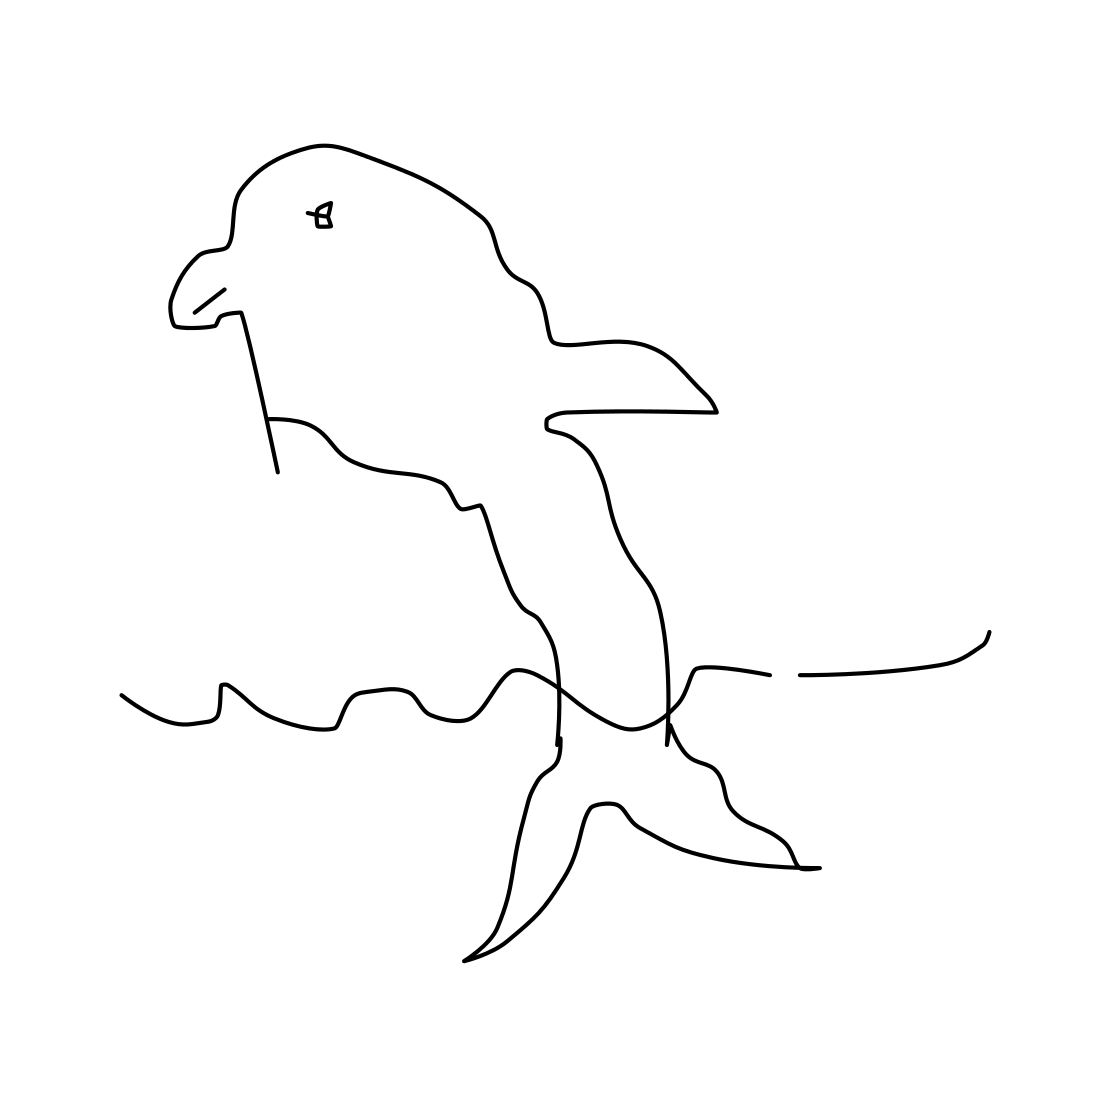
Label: dolphin